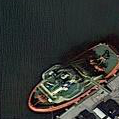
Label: Towing_vessel